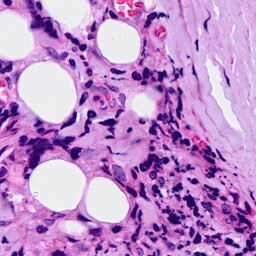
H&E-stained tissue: Breast